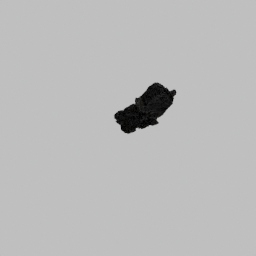
Label: nature